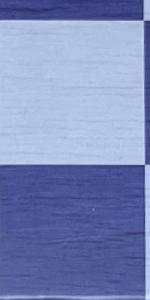
Label: Empty